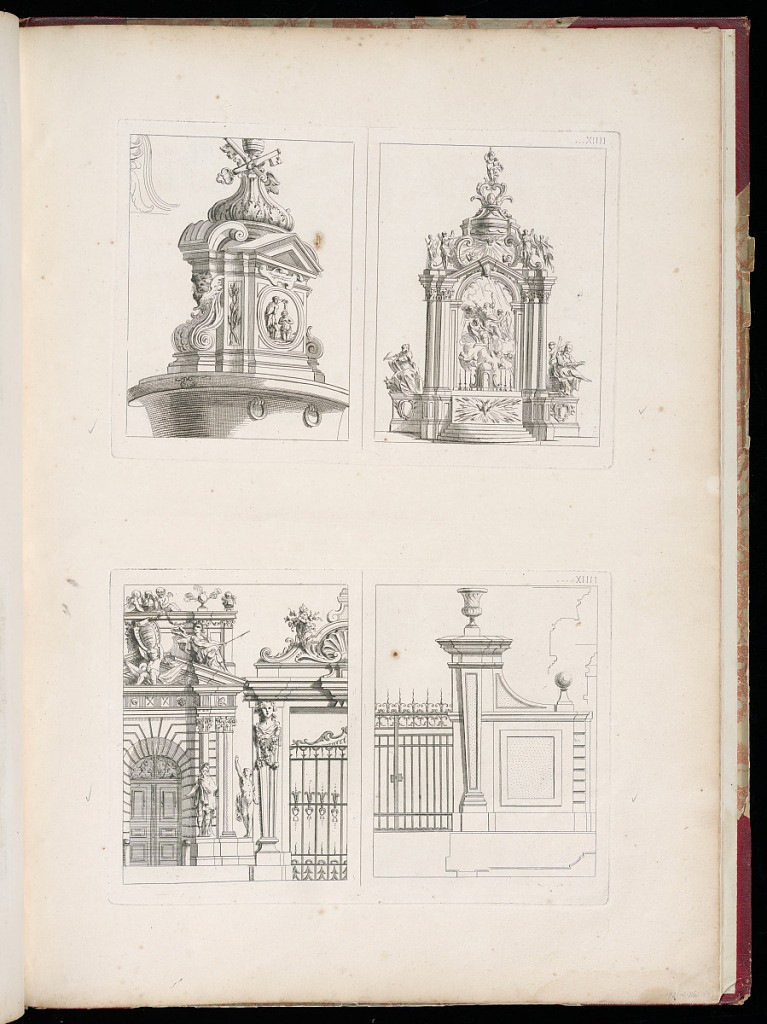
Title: Designs After Architecture
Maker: Gilles-Marie Oppenord, French, 1672–1742
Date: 1749-1761
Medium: Etching and engraving on laid paper
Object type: Bound print
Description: Page printed with two plates (each divided into two) depicting architecture fragments, including altars, facades, and gates. Both plates are numbered, neither are signed.